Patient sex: F
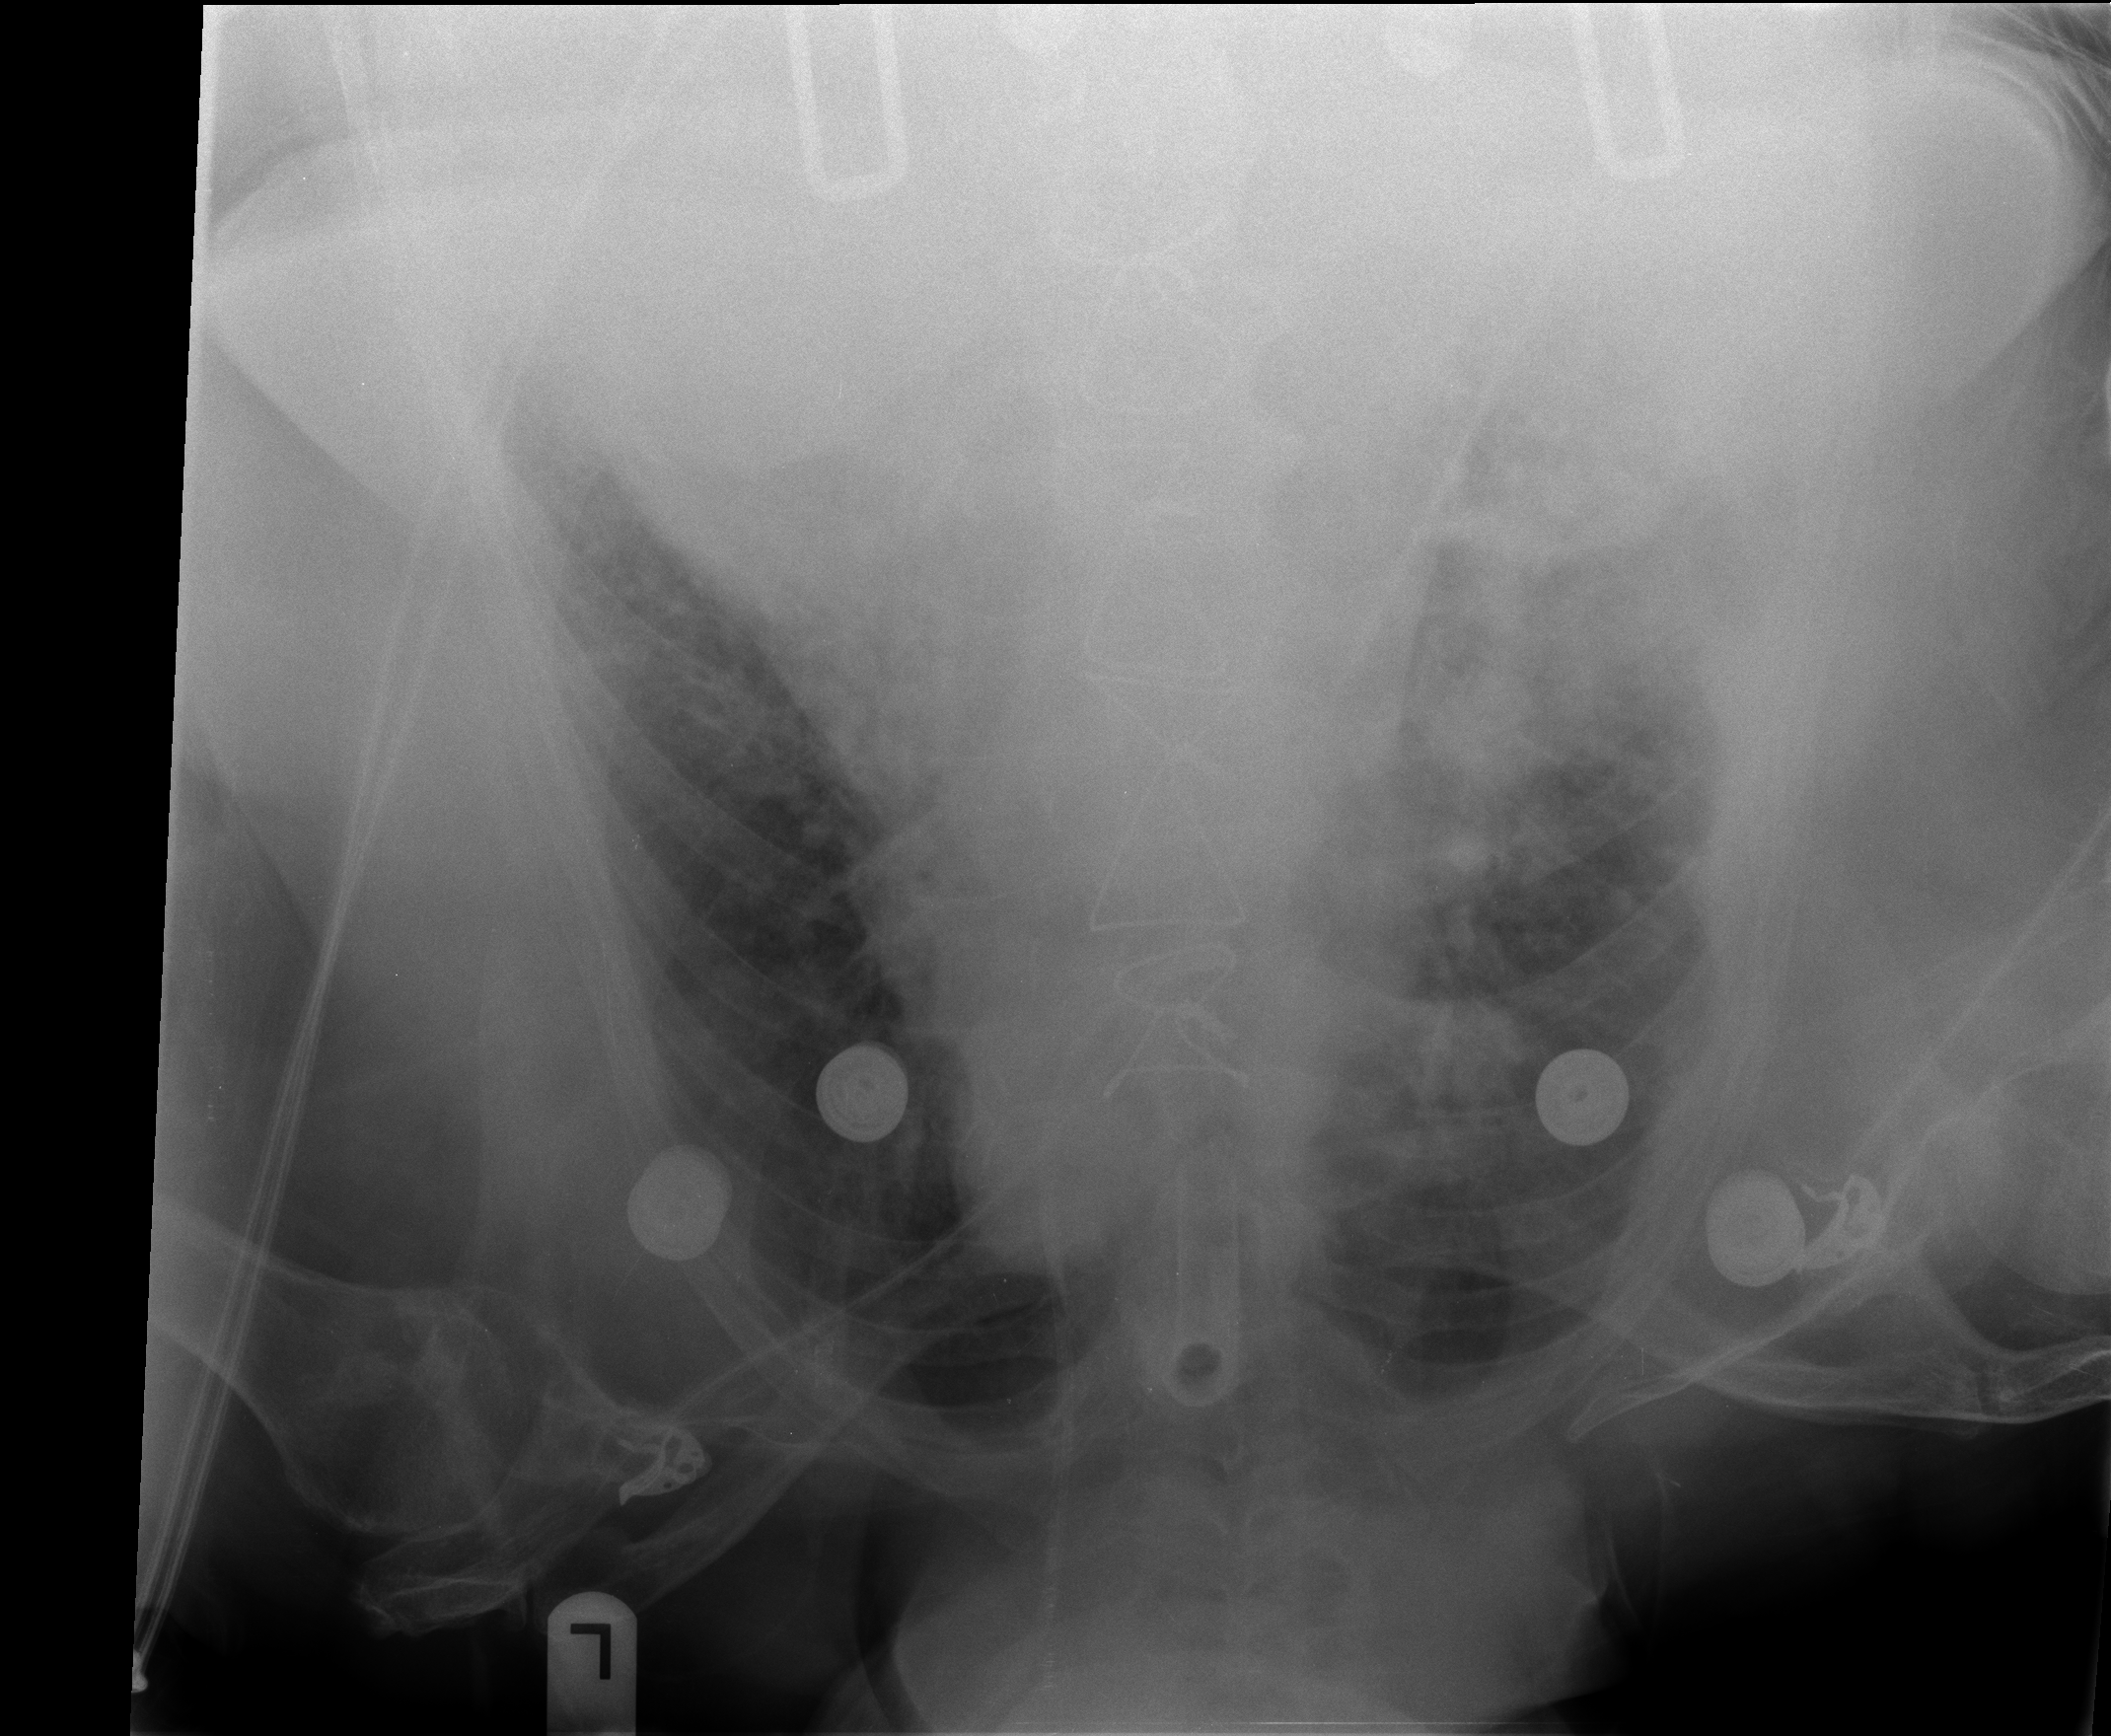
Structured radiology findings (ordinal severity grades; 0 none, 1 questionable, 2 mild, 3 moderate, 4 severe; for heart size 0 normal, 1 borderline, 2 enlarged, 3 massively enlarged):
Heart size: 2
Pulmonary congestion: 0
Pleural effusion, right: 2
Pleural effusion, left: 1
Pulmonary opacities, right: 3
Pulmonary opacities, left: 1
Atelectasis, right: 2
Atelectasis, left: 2